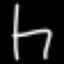
Label: chair